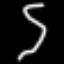
Label: squiggle